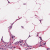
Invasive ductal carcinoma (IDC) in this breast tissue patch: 1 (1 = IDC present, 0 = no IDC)